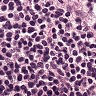
Metastatic tissue present: no